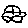
Label: car